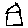
Label: house